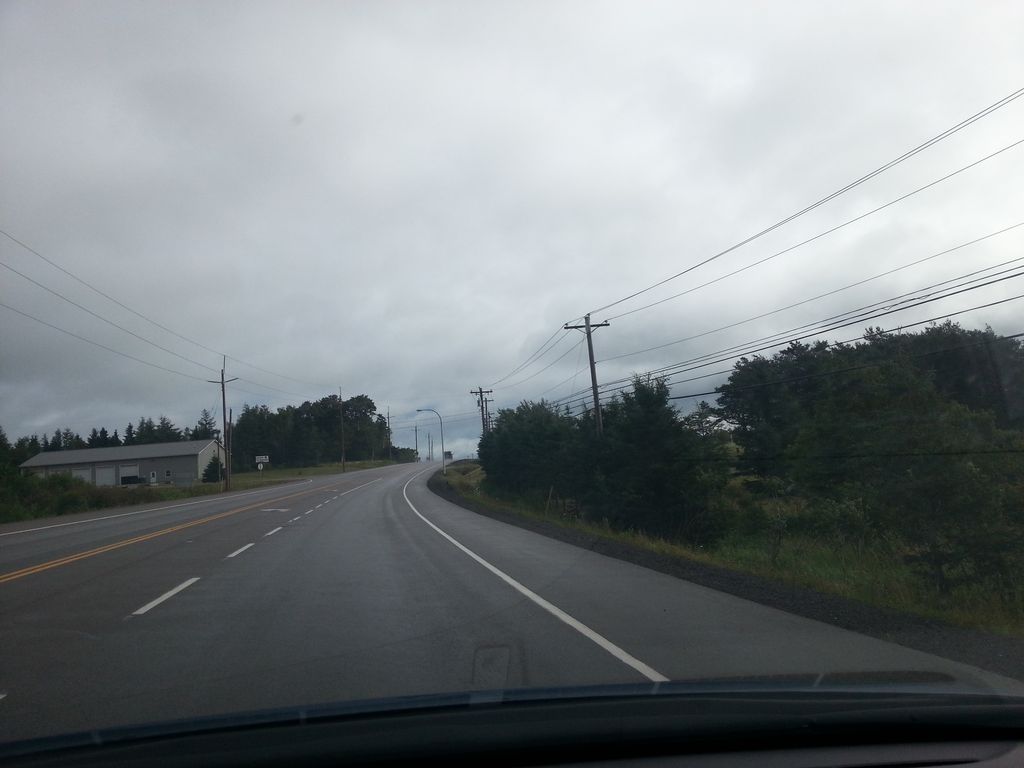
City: charlottetown